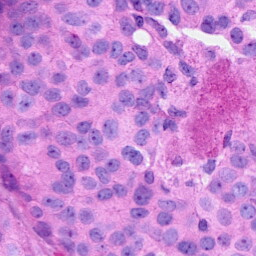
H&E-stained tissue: Breast